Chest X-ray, PA view. Patient: 54 years old, sex F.
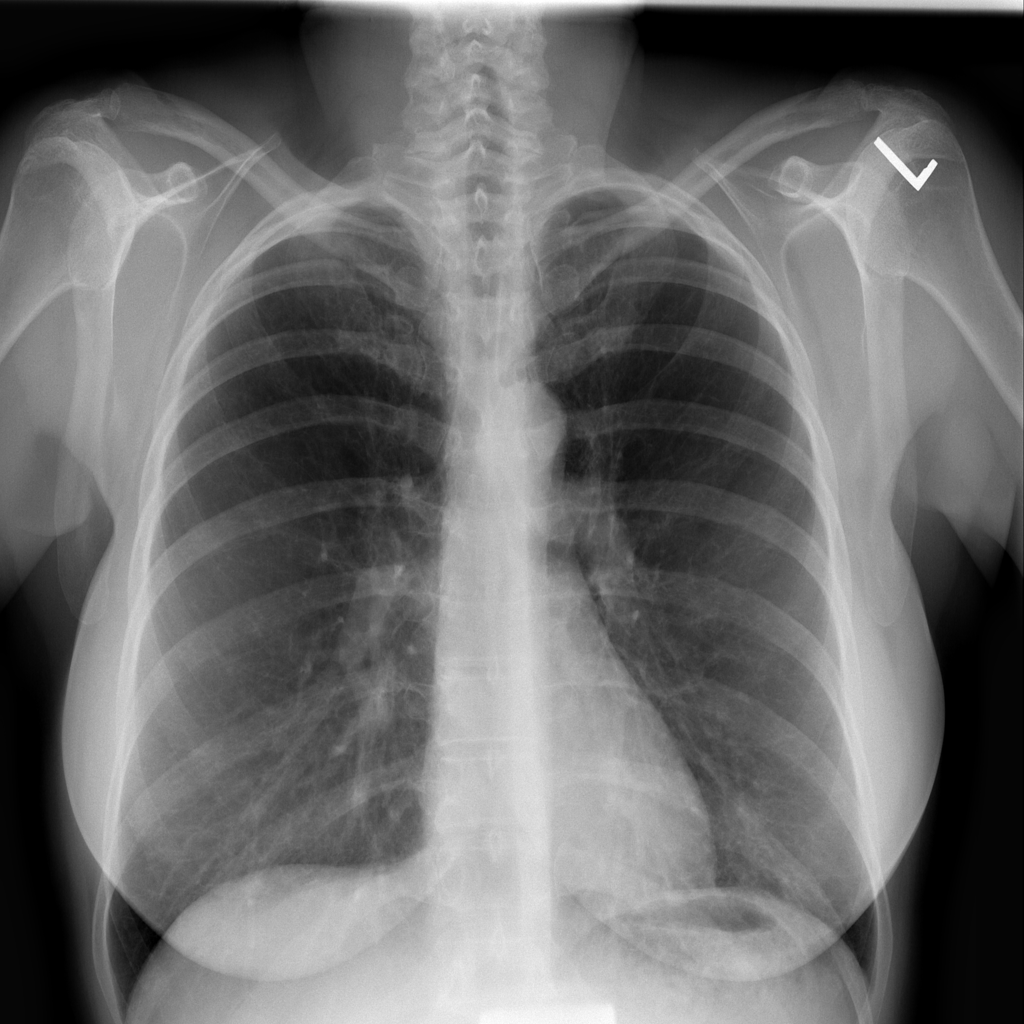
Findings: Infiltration